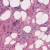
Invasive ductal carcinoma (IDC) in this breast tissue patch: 1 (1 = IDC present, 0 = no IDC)